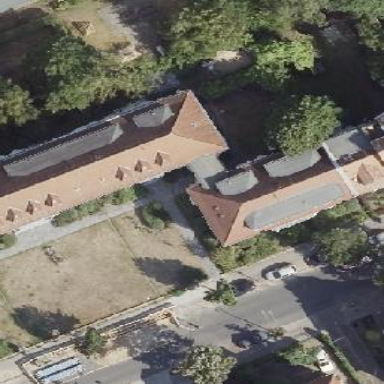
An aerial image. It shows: Hipped roof apartment building.